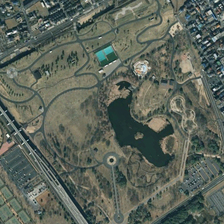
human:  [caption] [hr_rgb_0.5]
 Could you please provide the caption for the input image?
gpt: the park covers a large area and has built many roads .

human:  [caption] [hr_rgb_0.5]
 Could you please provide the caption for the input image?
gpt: the park covers a large area and has built many roads .

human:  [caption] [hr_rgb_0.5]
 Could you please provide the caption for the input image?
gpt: the park is surrounded by a large number of populated areas .

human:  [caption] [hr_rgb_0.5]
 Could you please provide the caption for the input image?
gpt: the park is surrounded by a large number of populated areas .

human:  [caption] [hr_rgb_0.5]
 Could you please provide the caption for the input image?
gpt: the park covers a large area and has built many roads .